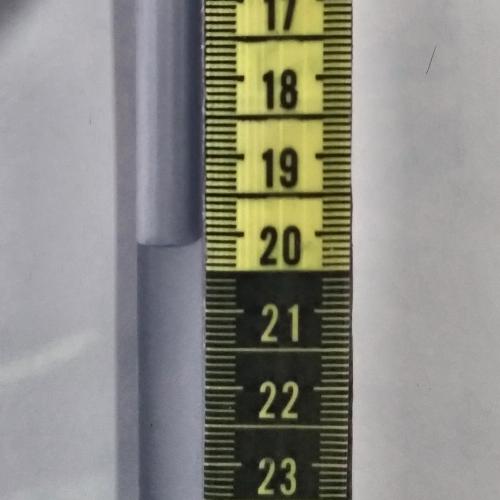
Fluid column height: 20.1 cm